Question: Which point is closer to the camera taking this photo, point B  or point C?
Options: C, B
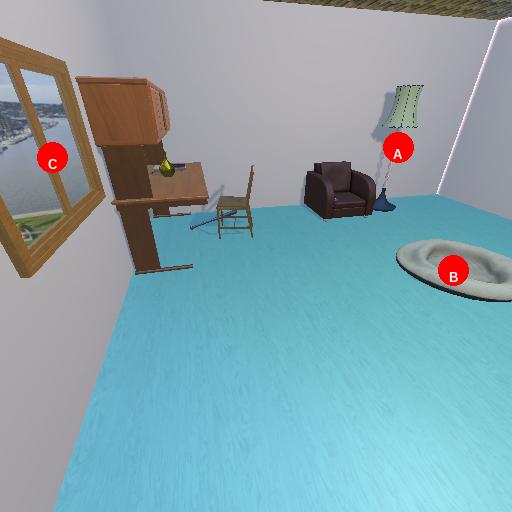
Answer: C